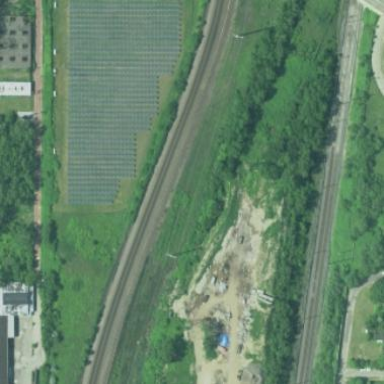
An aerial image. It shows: Solar power generator.